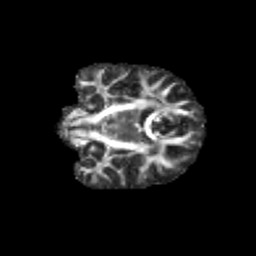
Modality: FA
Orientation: coronal
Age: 11
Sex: female
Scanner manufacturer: siemens
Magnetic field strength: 3 T
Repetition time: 3.8 s
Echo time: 0.07 s